Interaction volume radius: 5 \u00c5
Interaction volume height: 15 \u00c5
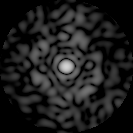
Disorder parameter: 0.8854